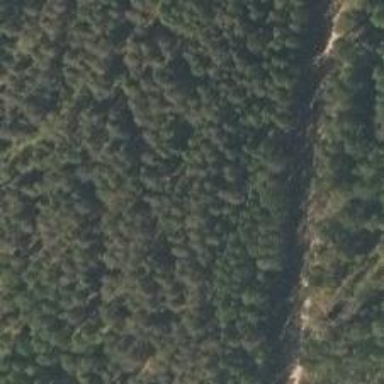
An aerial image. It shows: Cliff in nature.